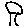
Label: tree